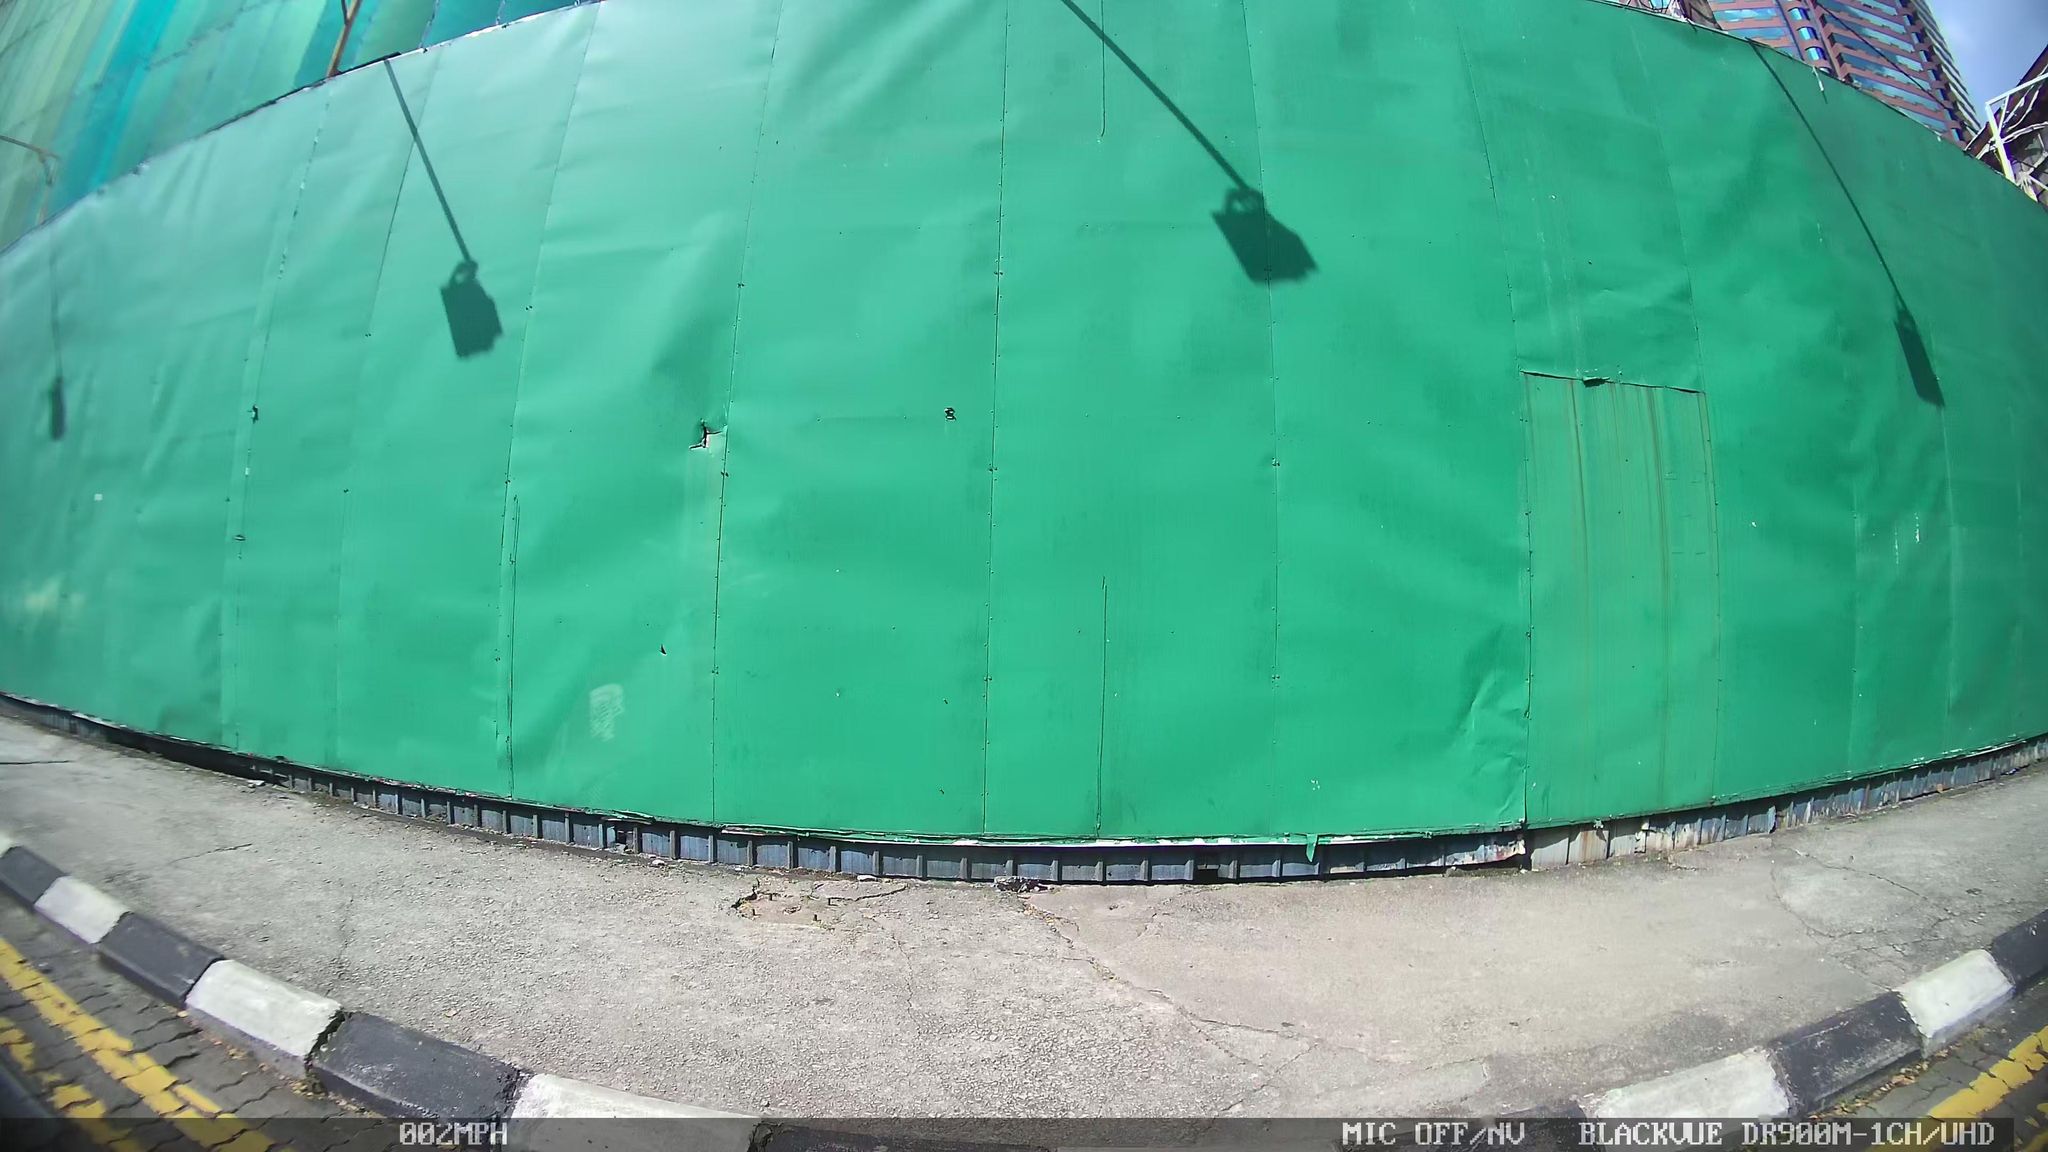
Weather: snowy
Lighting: day
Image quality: good
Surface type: driving surface
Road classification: track, steps
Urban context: urban centre
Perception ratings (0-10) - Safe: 0.51, Lively: 1.87, Beautiful: 2.07, Boring: 5.94, Depressing: 6.53, Wealthy: 3.39